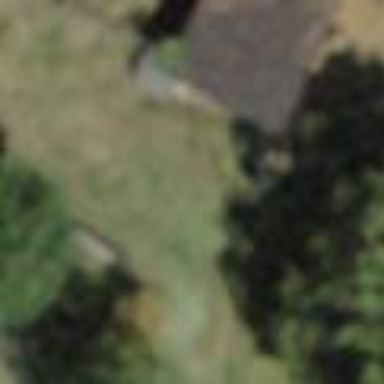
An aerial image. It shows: Hut.